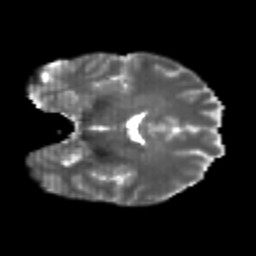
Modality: T2w
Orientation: coronal
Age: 24
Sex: male
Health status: healthy
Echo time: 0.074 s